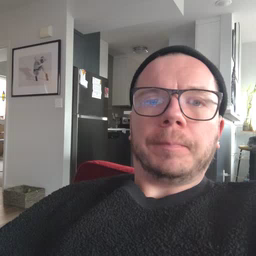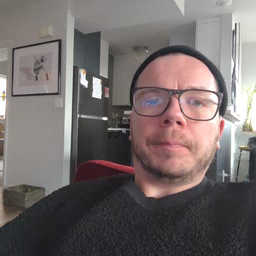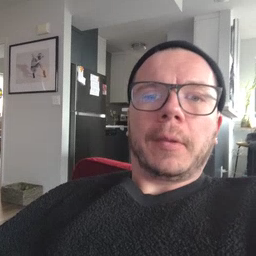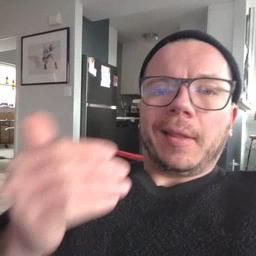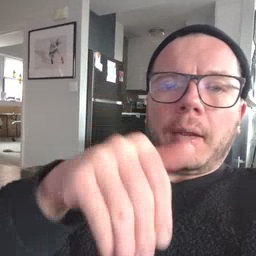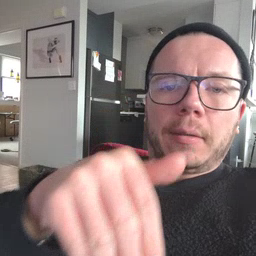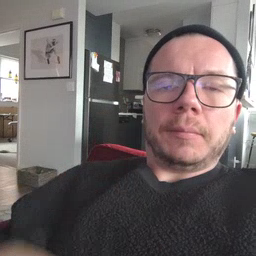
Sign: night